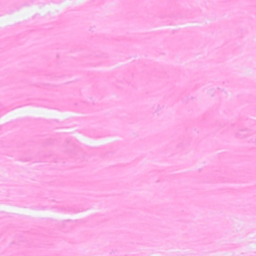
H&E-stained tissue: Breast